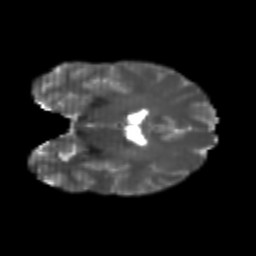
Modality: T2w
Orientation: coronal
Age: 24
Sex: male
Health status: healthy
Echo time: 0.074 s